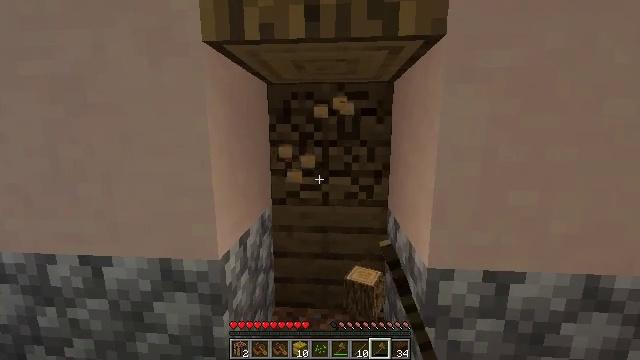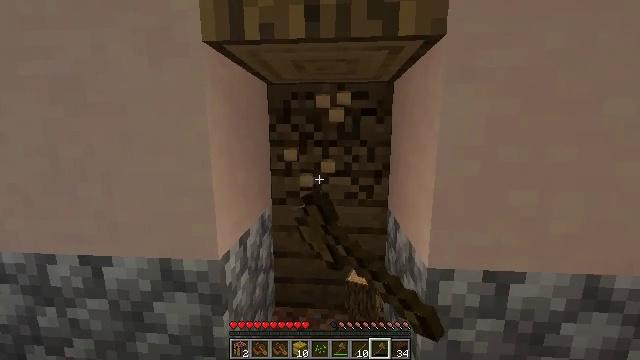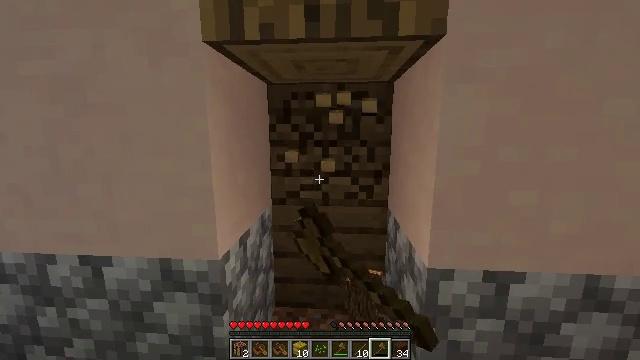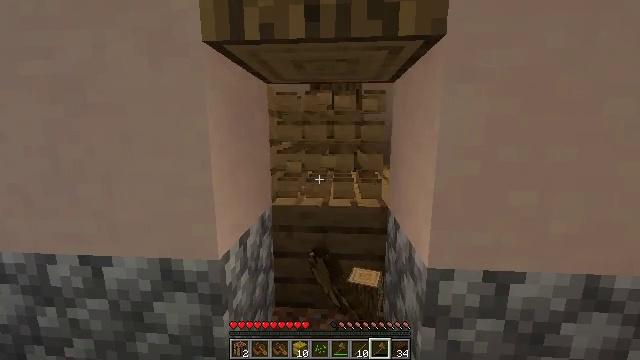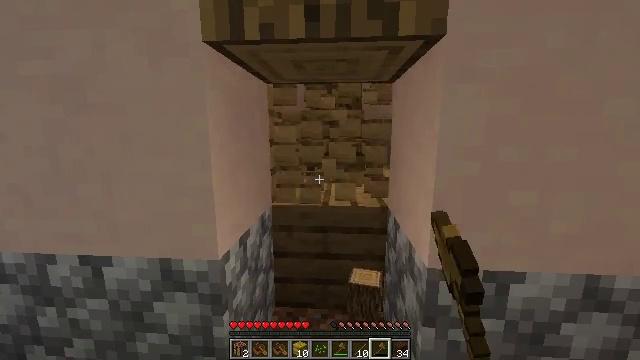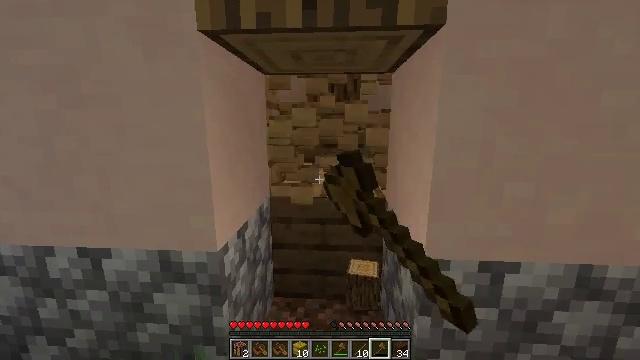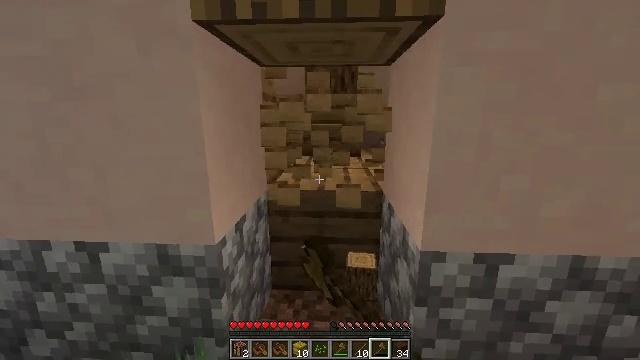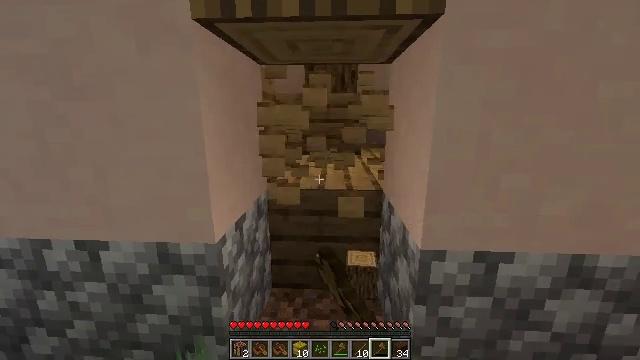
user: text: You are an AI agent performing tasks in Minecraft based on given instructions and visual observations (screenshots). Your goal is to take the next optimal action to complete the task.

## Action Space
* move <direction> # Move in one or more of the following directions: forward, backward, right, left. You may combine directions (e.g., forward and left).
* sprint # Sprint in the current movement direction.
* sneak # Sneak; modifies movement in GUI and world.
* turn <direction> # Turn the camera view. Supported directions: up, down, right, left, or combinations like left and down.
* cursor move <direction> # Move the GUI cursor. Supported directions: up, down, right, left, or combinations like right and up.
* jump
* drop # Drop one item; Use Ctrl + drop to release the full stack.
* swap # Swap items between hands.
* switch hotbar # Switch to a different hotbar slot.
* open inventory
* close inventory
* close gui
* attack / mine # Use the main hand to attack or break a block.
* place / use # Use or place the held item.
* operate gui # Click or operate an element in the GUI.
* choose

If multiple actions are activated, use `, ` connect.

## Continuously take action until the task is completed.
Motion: motion action
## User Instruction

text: Collect oak stairs from a structure.
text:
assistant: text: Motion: attack / mine
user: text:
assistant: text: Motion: attack / mine
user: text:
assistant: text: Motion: attack / mine
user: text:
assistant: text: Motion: attack / mine
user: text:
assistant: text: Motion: turn down, attack / mine
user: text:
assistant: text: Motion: turn down, attack / mine
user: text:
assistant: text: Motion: attack / mine
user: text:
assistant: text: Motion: attack / mine